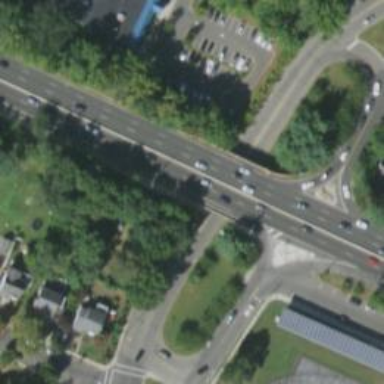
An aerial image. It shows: Bridge on urban freeway/expressway trunk highway.